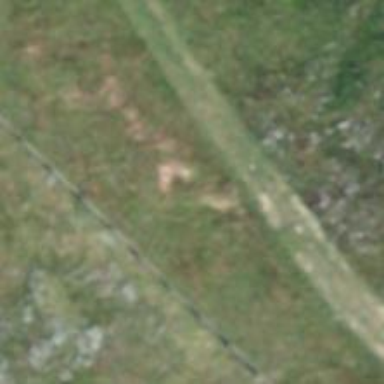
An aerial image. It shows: Track with pebblestone surface and grade 4 track type.